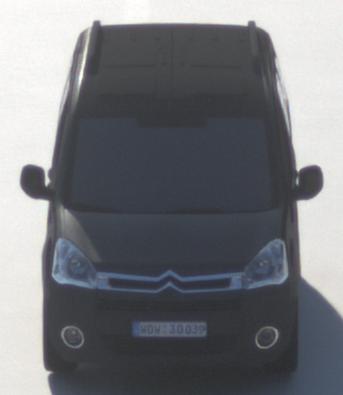
Make: Citroen
Model: Berlingo Kombi VTi 120
Detailed model: Berlingo (II) Kombi
Model produced from: 2009/12
Model produced until: 2012/03
Doors: 5
Color: black
Road condition: dry road
Daytime: sunrise or sunset
Contrast: medium contrast